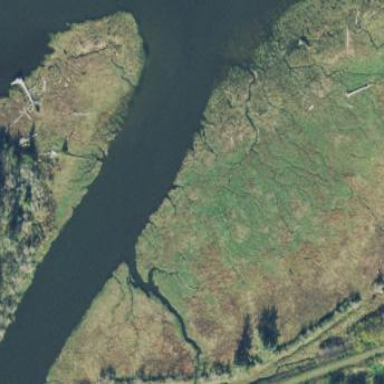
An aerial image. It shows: Wetland area characterized by wet meadow.